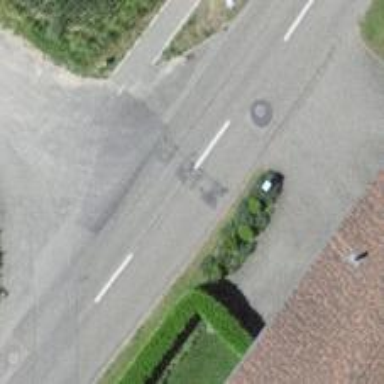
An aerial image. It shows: Tertiary road with asphalt surface and sidewalk on the left.